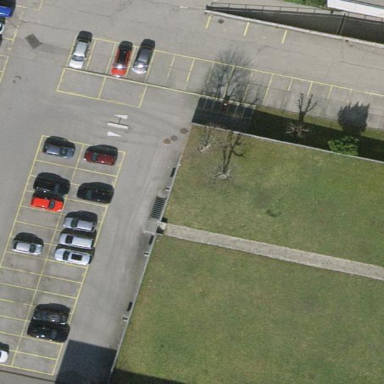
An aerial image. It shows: Parking area with surface.